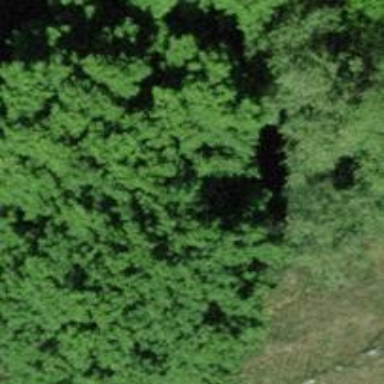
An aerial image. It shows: Broadleaved tree with lush leaves.